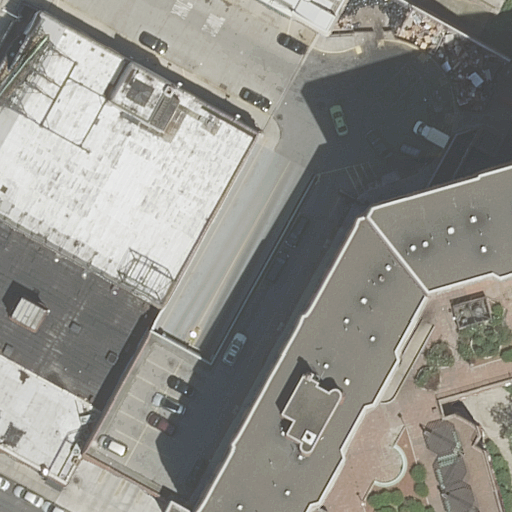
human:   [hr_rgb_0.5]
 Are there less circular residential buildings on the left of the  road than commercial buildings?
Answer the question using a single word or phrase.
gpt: no

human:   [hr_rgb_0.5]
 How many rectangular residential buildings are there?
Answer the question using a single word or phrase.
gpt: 5

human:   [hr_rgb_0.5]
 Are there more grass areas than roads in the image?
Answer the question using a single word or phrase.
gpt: no

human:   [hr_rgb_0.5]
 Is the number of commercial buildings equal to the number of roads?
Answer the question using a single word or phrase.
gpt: no

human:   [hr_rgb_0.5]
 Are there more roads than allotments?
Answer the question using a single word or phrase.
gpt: yes

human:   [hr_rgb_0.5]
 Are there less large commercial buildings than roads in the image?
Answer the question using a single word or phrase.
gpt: yes

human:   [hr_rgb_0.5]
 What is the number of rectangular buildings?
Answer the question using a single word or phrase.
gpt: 5

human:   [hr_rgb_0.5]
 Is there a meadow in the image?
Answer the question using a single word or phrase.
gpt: no

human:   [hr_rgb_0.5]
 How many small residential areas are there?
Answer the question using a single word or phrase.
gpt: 0

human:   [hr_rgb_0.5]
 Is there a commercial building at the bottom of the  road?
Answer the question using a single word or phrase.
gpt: no

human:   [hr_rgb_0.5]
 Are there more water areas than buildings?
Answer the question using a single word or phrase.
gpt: no

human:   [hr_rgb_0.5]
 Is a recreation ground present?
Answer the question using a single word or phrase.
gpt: no

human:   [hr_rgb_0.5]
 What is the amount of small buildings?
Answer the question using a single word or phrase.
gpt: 0

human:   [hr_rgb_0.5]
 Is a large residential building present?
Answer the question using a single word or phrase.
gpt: yes

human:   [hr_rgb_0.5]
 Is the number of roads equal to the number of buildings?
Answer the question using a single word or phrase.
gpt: no

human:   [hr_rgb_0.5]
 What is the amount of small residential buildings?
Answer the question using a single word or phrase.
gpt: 0

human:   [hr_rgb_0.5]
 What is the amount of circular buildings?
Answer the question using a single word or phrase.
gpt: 0

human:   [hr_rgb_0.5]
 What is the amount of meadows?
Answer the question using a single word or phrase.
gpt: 0

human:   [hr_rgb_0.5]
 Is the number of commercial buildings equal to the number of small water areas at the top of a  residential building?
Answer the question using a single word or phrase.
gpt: yes

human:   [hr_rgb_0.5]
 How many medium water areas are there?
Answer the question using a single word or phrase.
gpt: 0

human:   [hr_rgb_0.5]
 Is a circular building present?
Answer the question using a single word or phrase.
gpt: no

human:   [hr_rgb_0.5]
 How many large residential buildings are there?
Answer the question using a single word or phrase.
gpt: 2

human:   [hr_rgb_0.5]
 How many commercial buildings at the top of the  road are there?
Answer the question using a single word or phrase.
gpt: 0

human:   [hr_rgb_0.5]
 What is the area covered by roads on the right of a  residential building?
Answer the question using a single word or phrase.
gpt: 0m2

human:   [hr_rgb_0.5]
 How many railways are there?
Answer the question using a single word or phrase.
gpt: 0

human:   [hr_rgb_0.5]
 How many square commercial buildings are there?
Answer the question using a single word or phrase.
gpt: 0

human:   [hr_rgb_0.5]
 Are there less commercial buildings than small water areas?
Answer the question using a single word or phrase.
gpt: no

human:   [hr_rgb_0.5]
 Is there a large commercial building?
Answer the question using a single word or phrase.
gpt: no

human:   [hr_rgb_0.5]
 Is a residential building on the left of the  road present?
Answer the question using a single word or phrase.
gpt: yes

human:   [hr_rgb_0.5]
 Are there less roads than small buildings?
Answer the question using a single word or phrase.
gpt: no

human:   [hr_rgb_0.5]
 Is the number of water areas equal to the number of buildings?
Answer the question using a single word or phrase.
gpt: no

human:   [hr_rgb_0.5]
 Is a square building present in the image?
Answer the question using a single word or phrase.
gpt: no

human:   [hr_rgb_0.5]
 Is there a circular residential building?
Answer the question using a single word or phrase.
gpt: no

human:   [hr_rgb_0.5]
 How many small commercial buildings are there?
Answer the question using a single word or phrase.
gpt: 0

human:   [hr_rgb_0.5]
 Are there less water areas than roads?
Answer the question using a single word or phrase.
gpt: yes

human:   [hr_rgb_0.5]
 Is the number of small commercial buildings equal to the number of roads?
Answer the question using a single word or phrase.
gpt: no